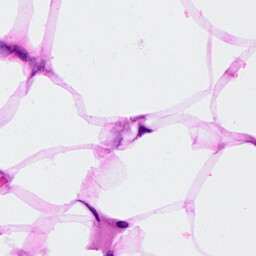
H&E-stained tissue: Breast